Question: I want to toggle a single form (see picture below) using views.
My code basically works when i add new formset it adds an empty bracket to json and then i
print the json out using eachloop
View template
'''
{{#each view.anotherField}}
<div class="panel panel-default">
{{action 'toggleView' 'toggleViews' target='view'}}
...
</div>
{{#unless view.toggleViews}}
...content to toggle...
{{/unless}}
'''
View controller??
'''
actions: {
showMoreFields: function(){
this.get('anotherField').pushObject({name: ''});
'''
,
'''
toggleView: function(param){
this.toggleProperty(param);
}
'''

In this given picture u can see ive toggled organization view to truth what i would like is to toggle only the clicked part not all of the forms. Is there a solution ?
Cheers,
Kristjan
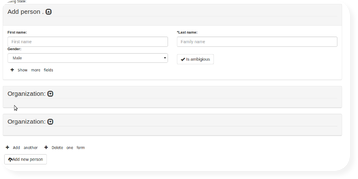
Answer: If I understand correctly you need to handle events for specific parts/forms of your view. To achieve this there are at least three approaches,
.Use the '{{action}}' helper passing the object you want to modify. Then in your function modify a property of that object and reflect that in your template e.g. toggle the form. Maybe in your case it could be something like ,
'''
....
{{#each field in view.anotherField}}
<div class="panel panel-default">
{{action 'toggleView' field target='view'}}
....
'''
.Make a sub view/template (e.g. SubFormView) to accomodate each of your forms and handle the event of toggle within this view. Then include this via the '{{view}}' helper within the template of your main view.
.Use pure js DOM handling (no {{action}} helper) and call your ember components from there.
Example of approaches 1 and 3 can be found here,
<URL>
'''
<script type="text/x-handlebars" data-template-name="index">
<i>using <b>&#123;&#123;action&#125;&#125;</b> helper</i>
<ul>
{{#each color in model}}
<li {{action 'test' color}}>{{color.name}}</li>
{{/each}}
</ul>
<i>using pure js DOM event handling</i>
<ul>
{{#each color in model}}
<li onclick="Ember.View.views[$(this).closest('.ember-view').attr('id')].controller.send('test2',this)">{{color.name}}</li>
{{/each}}
</ul>
</script>
'''
'''
App = Ember.Application.create();
App.Router.map(function() {
// put your routes here
});
App.IndexRoute = Ember.Route.extend({
model: function() {
return colors;
},
actions:{
test:function(param){
alert('this is color:'+param.get('name')+" ("+param+")");
},
test2:function(elem){
alert('from pure js, clicked element: '+elem);
$(elem).css('color','red');
}
}
});
App.Color = Ember.Object.extend({
name:null
});
var colors=[];
colors.pushObject(App.Color.create({name:'red'}));
colors.pushObject(App.Color.create({name:'green'}));
colors.pushObject(App.Color.create({name:'blue'}));
'''